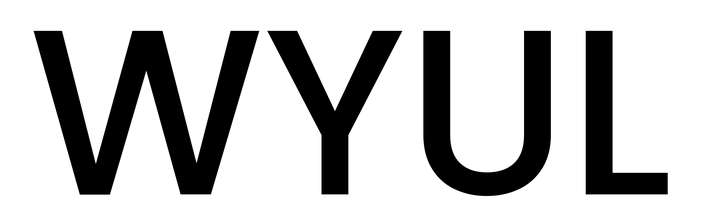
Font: Poppins-Medium